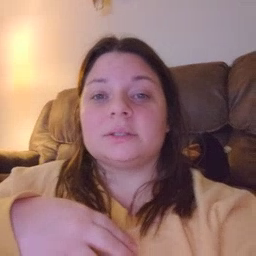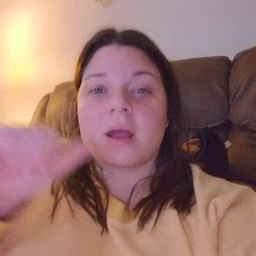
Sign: aunt